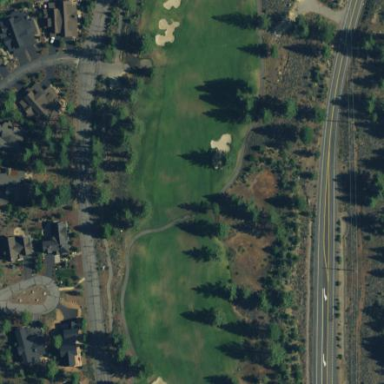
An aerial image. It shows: Golf fairway surrounded by grass.